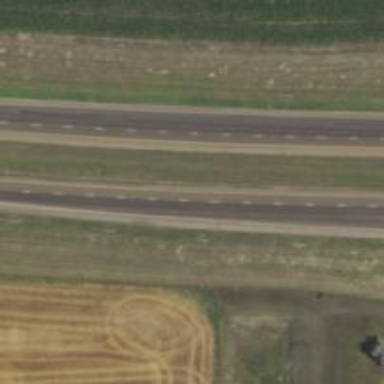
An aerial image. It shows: Dash road marking.